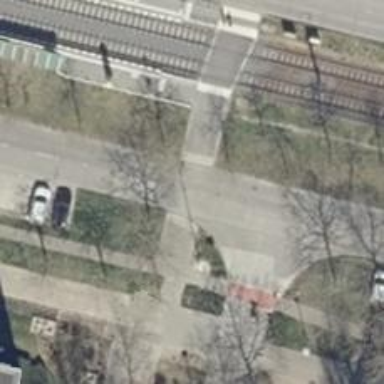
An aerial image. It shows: Asphalt footway with unmarked crossing.